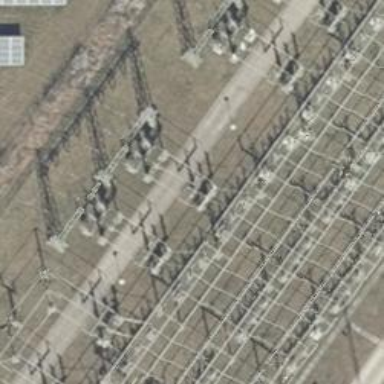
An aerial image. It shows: Power line with 3 cables. It is situated in bay.